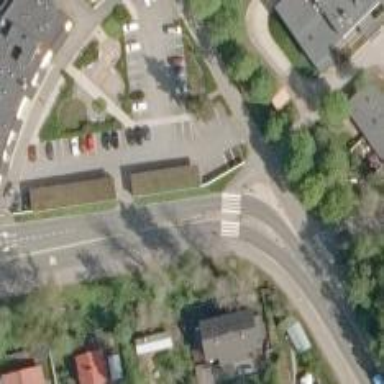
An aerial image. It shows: Cycleway.